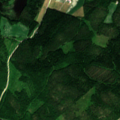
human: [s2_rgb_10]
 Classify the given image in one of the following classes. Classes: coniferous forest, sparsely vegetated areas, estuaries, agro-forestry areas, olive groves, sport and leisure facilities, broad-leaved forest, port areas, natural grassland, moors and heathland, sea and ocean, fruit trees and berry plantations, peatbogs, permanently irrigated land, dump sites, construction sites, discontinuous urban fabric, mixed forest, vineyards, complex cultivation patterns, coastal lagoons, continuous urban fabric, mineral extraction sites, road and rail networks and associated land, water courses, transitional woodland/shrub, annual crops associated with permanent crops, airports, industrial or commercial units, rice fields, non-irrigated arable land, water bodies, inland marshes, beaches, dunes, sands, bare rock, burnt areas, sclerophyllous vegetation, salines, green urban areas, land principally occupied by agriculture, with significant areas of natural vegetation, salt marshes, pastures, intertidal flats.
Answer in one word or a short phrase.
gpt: non-irrigated arable land, coniferous forest, mixed forest, transitional woodland/shrub, water bodies